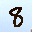
Label: 8